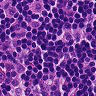
Metastatic tissue present: no